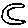
Label: moon